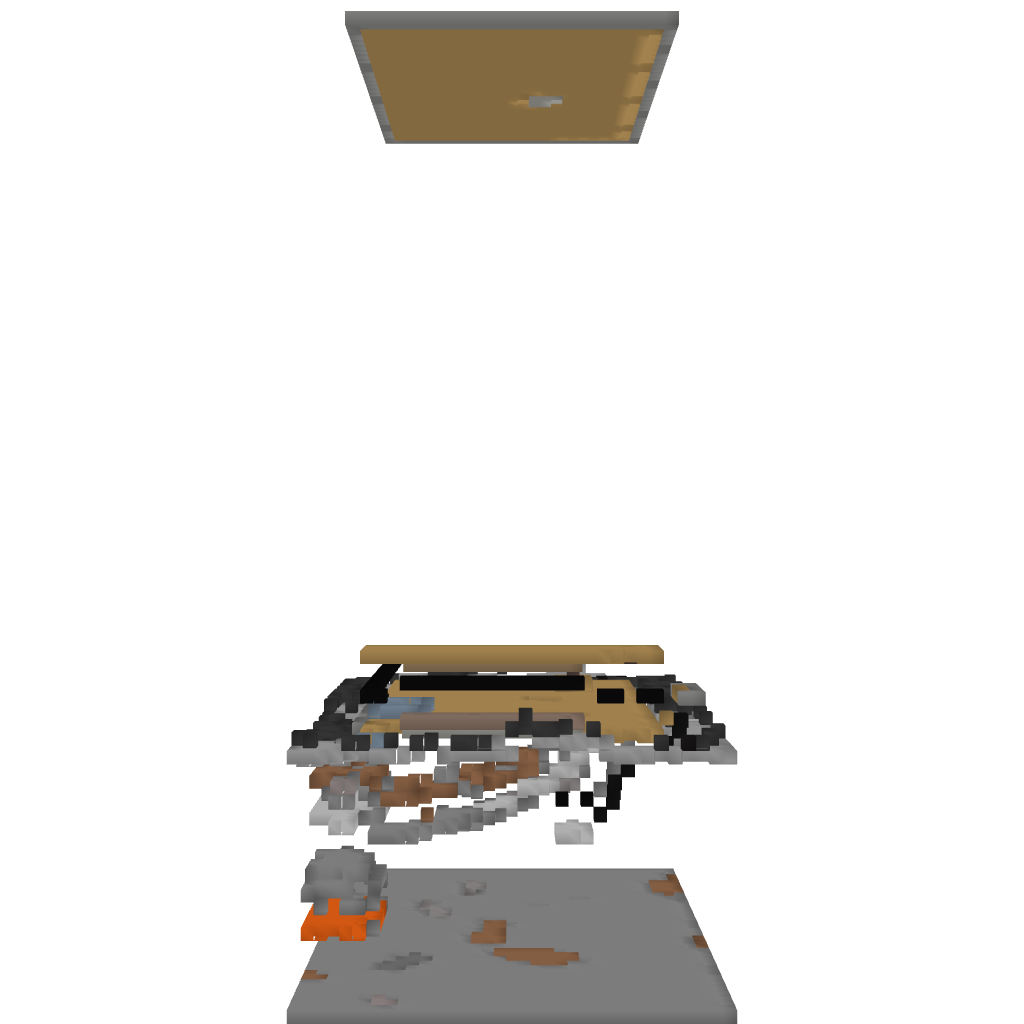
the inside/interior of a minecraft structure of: A very big house with trap!